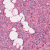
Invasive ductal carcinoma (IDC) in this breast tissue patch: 1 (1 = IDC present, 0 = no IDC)